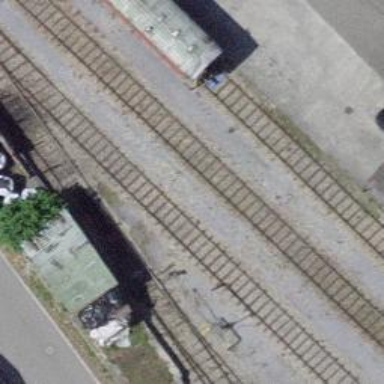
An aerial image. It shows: Railway switch.